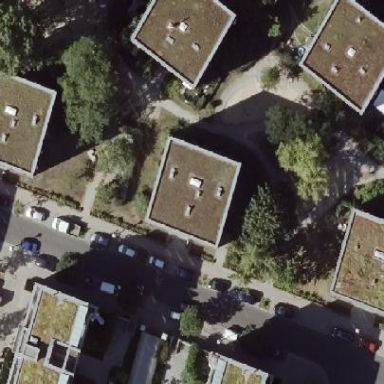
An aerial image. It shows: Apartment building with flat roof.